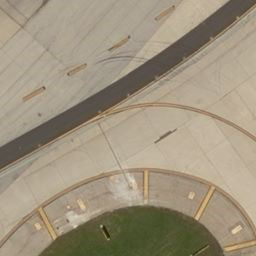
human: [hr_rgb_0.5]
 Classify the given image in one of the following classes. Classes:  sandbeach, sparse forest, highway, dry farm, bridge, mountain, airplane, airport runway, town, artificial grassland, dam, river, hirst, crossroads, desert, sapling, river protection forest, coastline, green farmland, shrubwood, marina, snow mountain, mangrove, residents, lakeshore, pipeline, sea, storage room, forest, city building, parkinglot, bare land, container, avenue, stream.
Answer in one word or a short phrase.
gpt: airport runway